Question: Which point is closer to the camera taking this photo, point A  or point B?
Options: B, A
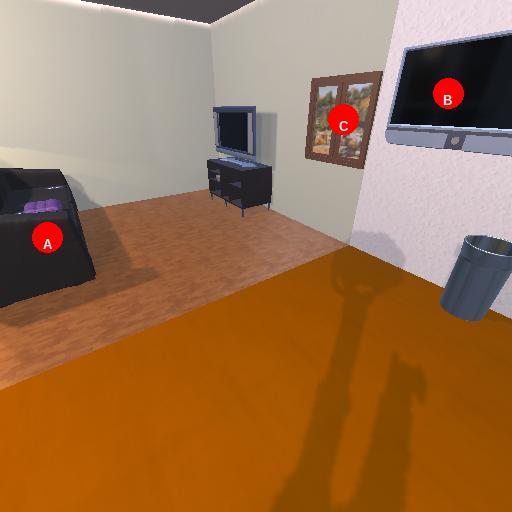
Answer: B